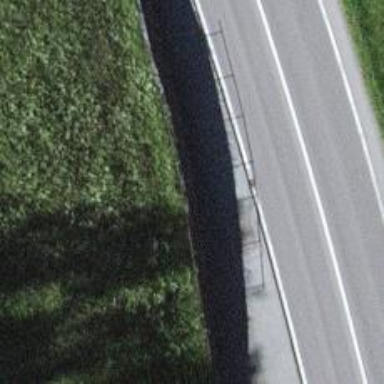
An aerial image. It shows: Retaining wall.